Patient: sex F, age 54
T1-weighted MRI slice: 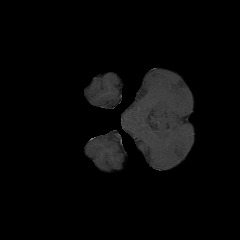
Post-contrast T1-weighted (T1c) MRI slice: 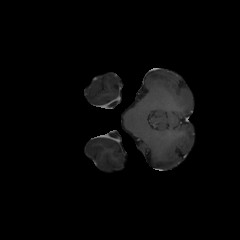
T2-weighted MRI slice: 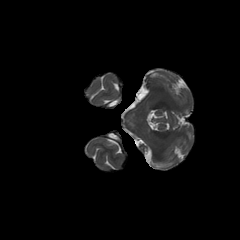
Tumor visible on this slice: no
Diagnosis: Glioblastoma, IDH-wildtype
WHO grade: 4